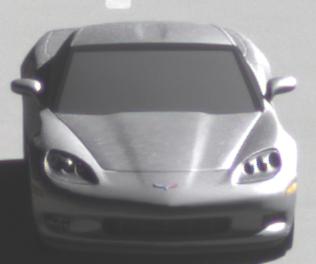
Make: Chevrolet
Model: Corvette Coupé
Detailed model: Corvette (C6) Coupé
Model produced from: 2005/02
Model produced until: 2008/03
Doors: 3
Color: white
Road condition: dry road
Daytime: morning or afternoon
Contrast: high contrast